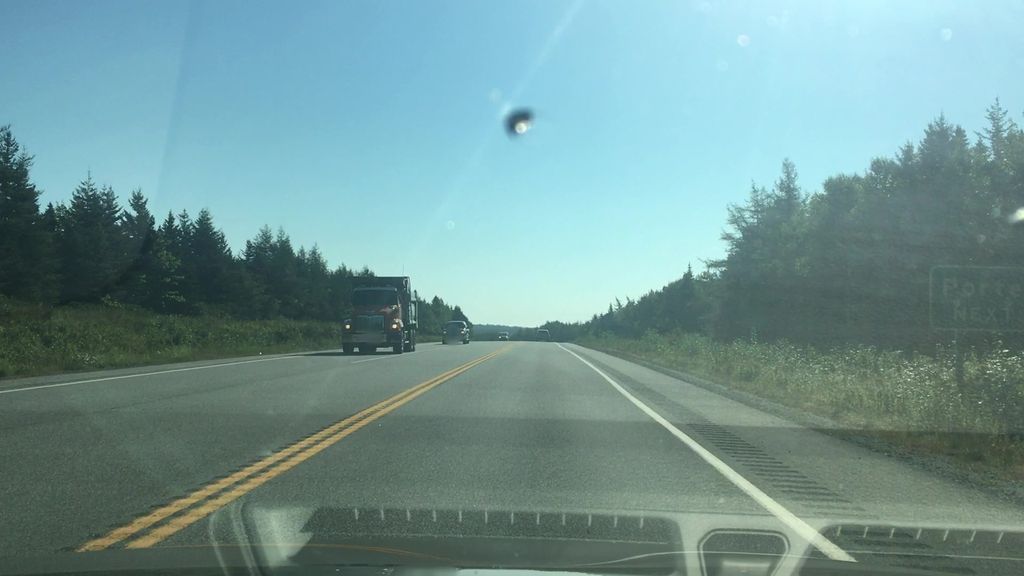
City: halifax